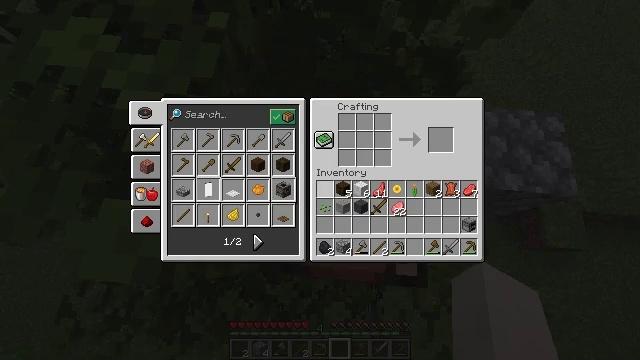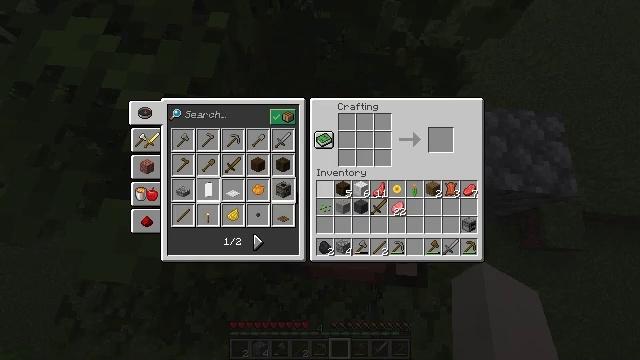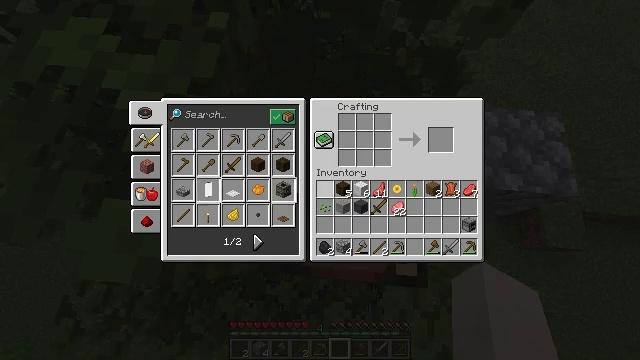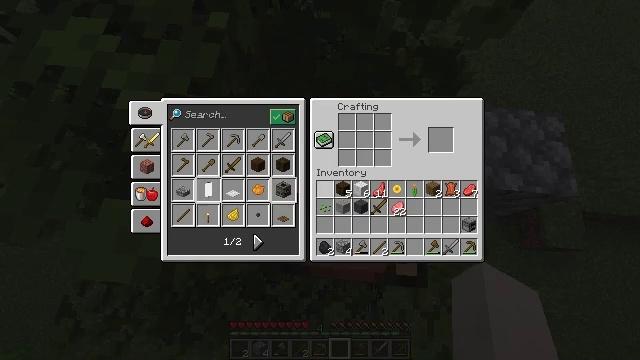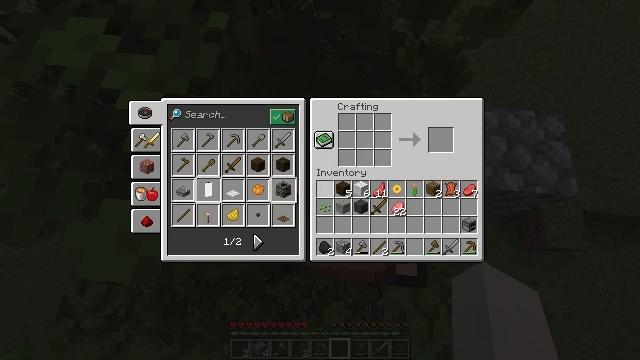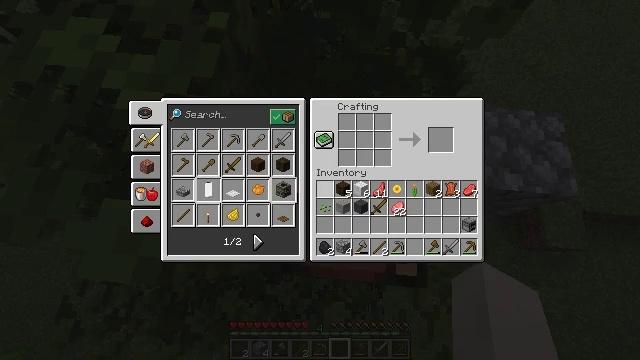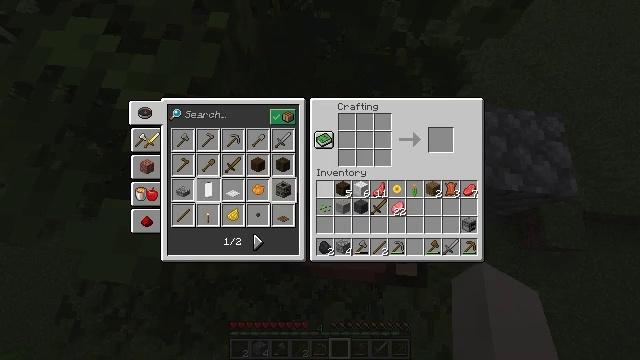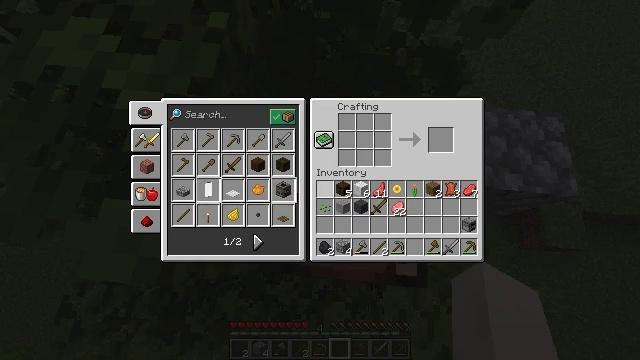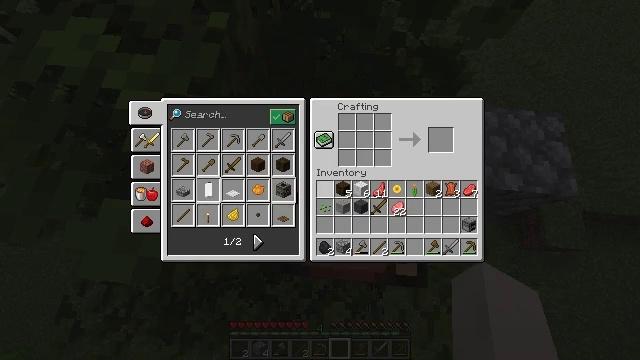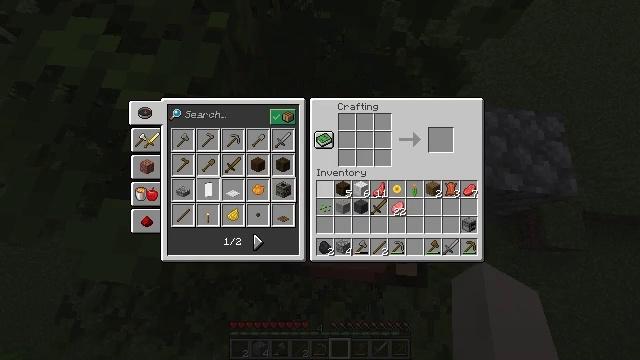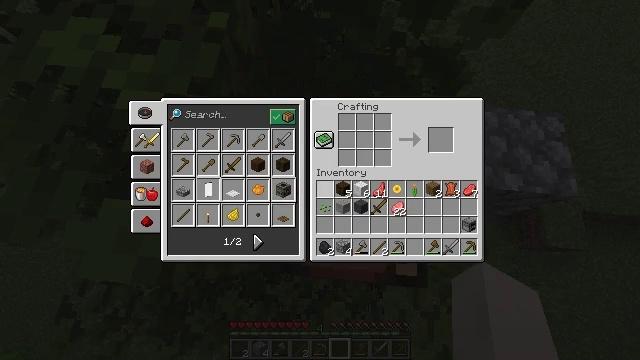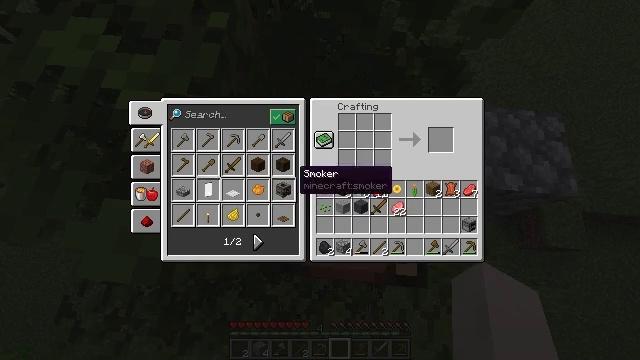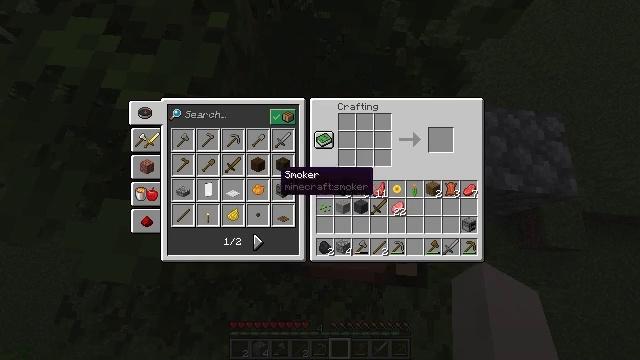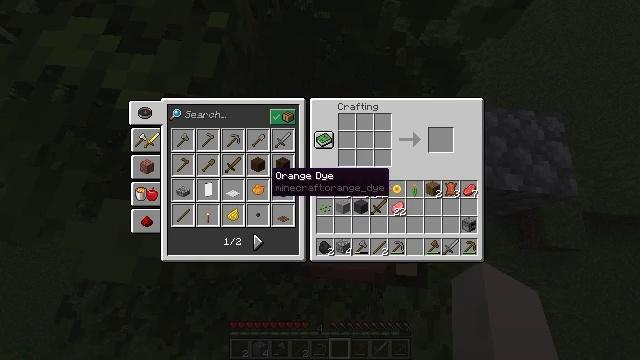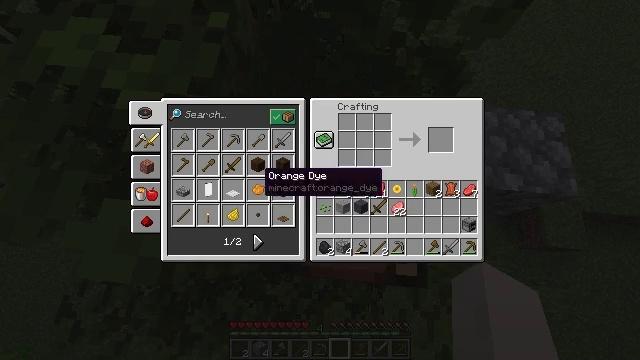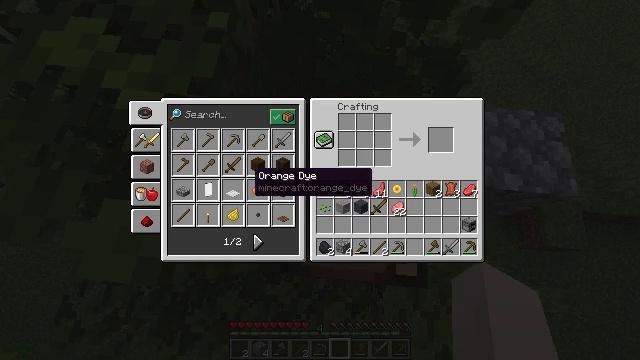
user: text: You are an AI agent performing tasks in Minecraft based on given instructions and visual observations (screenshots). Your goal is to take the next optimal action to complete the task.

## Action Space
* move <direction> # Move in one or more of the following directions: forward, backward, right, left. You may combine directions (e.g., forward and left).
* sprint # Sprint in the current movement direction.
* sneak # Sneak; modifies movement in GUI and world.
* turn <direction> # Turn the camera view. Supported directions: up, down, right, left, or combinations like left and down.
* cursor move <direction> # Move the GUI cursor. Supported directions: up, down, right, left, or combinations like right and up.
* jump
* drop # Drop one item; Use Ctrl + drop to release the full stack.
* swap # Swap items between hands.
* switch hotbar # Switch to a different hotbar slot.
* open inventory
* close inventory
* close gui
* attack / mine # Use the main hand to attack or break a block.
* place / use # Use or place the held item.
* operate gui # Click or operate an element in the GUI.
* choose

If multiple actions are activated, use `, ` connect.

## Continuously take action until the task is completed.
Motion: motion action
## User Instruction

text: Obtain orange dye by crafting with two dyes.
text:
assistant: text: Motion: no_op
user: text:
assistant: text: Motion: no_op
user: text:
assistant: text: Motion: no_op
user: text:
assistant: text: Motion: no_op
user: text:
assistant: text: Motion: no_op
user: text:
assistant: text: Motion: no_op
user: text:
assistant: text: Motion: no_op
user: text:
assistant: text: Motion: no_op
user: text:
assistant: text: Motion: no_op
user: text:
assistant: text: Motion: no_op
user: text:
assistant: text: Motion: cursor move left
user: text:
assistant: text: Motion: cursor move left
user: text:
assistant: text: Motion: cursor move left
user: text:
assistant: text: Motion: cursor move left
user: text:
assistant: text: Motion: cursor move left
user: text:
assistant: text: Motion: no_op
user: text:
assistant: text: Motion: no_op
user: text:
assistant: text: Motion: cursor move right
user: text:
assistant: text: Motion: no_op
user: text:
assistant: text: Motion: cursor move down
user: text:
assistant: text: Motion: cursor move down
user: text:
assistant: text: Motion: no_op
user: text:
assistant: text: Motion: no_op
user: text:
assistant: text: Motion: no_op
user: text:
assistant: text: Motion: no_op
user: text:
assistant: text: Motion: no_op
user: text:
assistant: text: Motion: no_op
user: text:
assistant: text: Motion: no_op
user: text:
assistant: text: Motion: no_op
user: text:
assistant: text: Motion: no_op